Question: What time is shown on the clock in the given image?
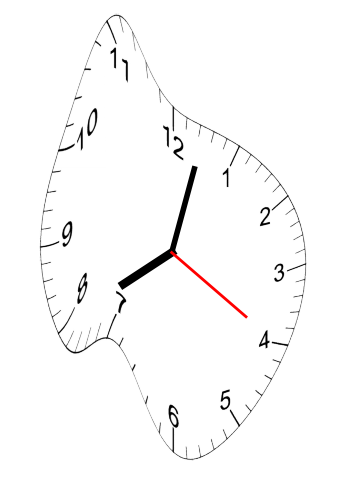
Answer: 08:02:20